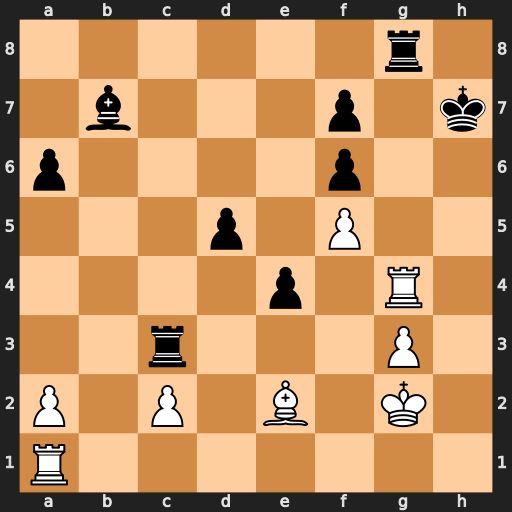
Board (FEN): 6r1/1b3p1k/p4p2/3p1P2/4p1R1/2r3P1/P1P1B1K1/R7
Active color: w
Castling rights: -
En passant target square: -
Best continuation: Rh1#